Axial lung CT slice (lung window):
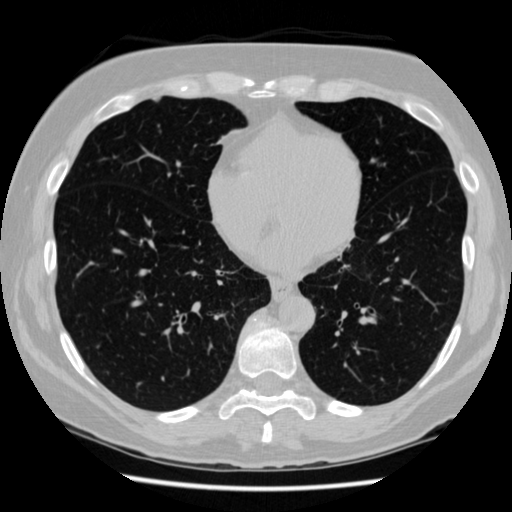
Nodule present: no